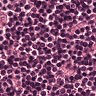
Metastatic tissue present: no